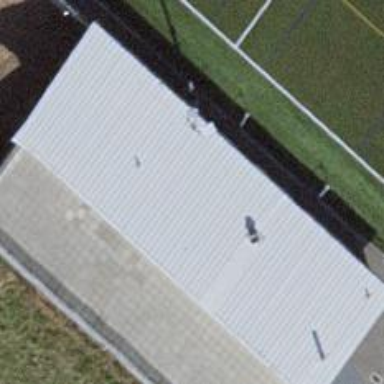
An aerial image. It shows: Sports centre building.